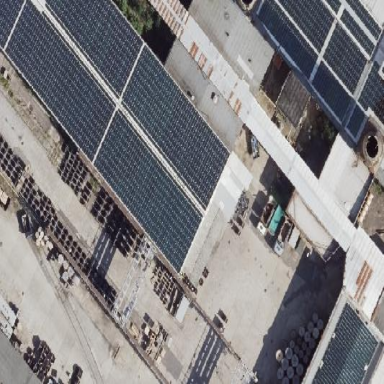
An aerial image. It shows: Solar power generator utilizing photovoltaic technology with solar photovoltaic panels.